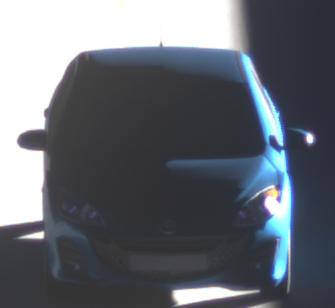
Make: Mazda
Model: 3 1.6
Detailed model: 3 (BL)
Model produced from: 2009/05
Model produced until: 2010/12
Doors: 5
Color: blue
Road condition: dry road
Daytime: sunrise or sunset
Contrast: high contrast